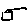
Label: square